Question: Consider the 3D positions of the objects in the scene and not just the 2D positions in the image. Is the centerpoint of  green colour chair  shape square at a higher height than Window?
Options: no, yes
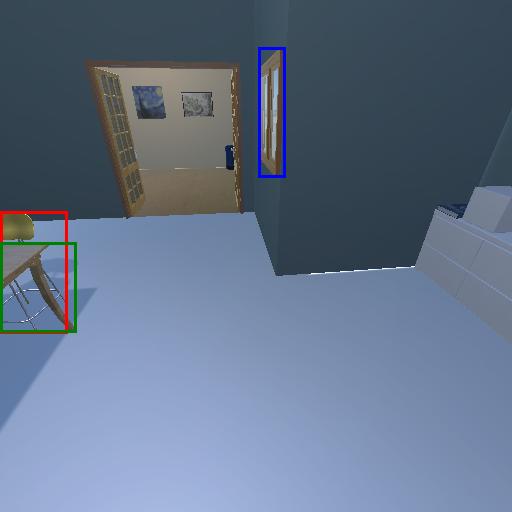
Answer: no